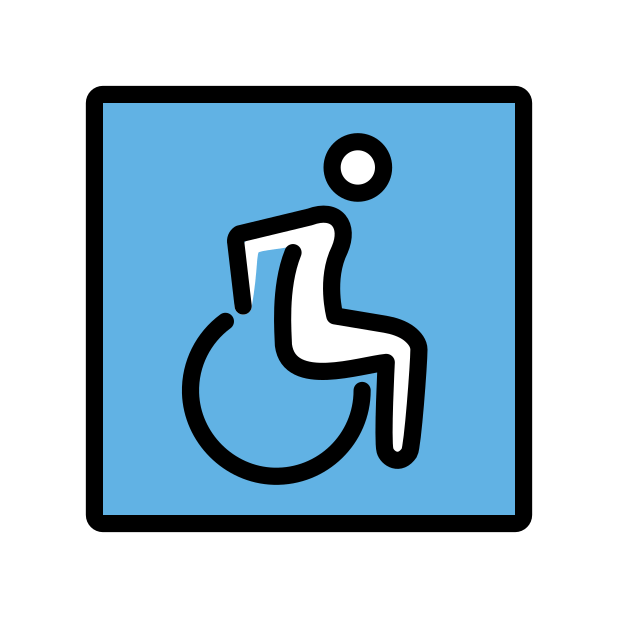
wheelchair symbol